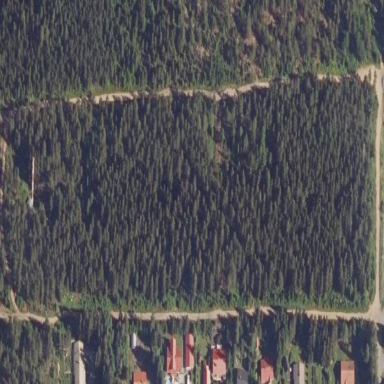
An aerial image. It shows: Forest area.